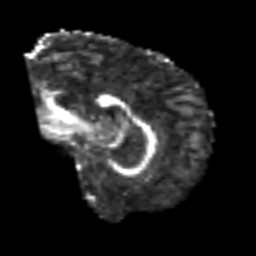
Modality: FA
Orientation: sagittal
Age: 54
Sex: male
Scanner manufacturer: siemens
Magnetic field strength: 3 T
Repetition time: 6.1 s
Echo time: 0.101 s